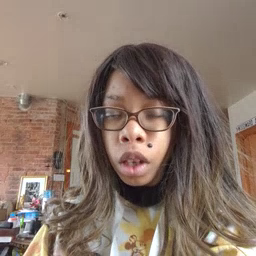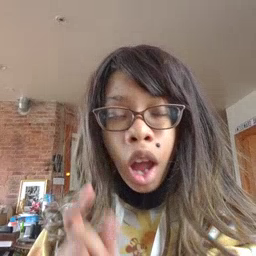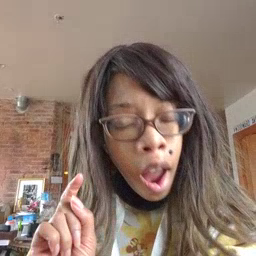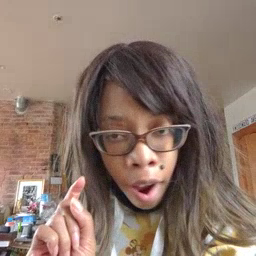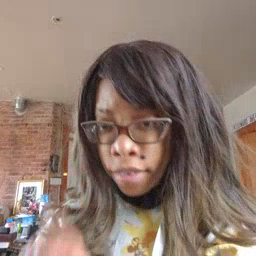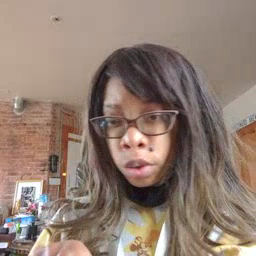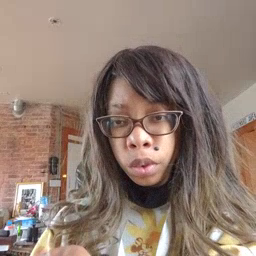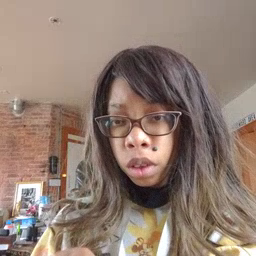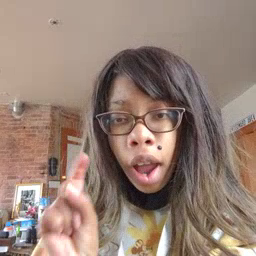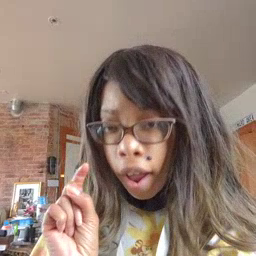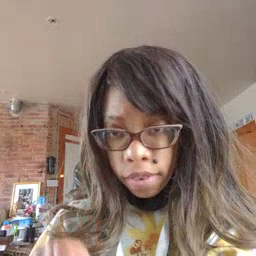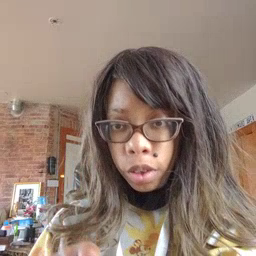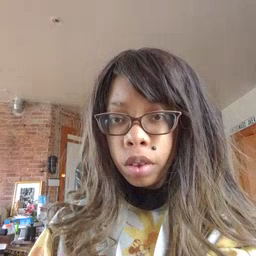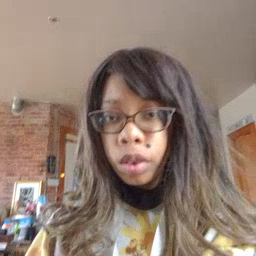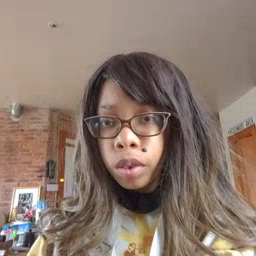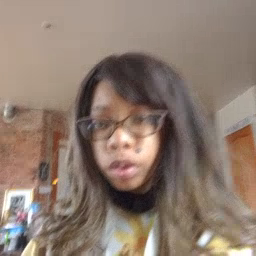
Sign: haveto